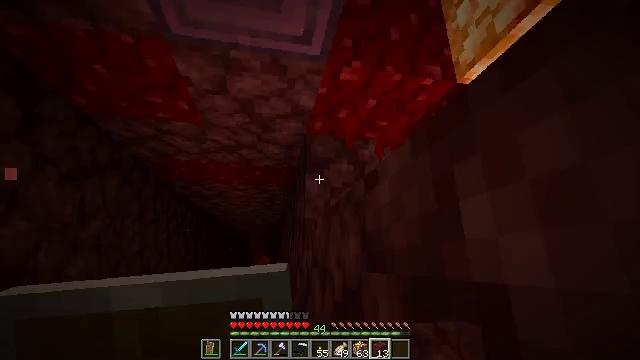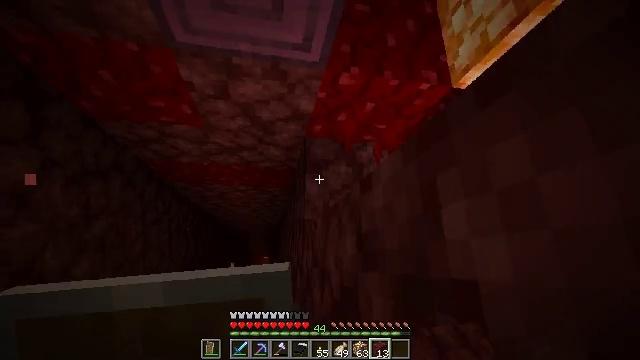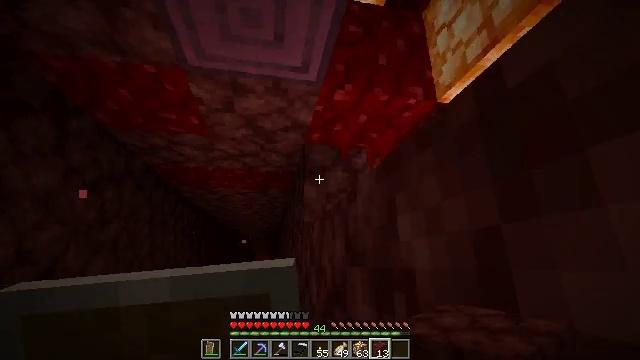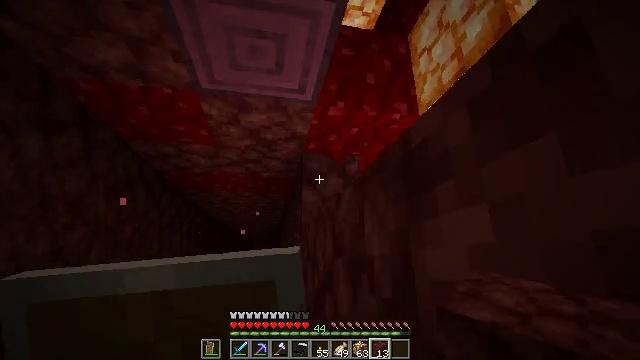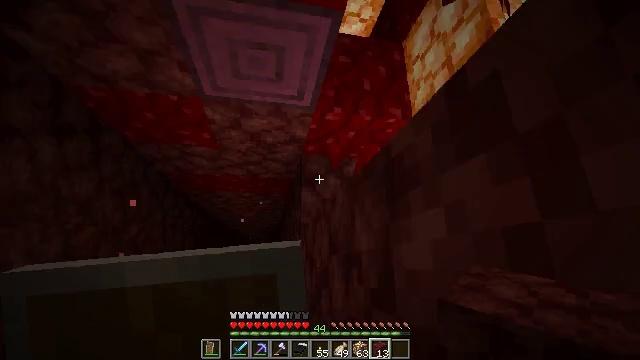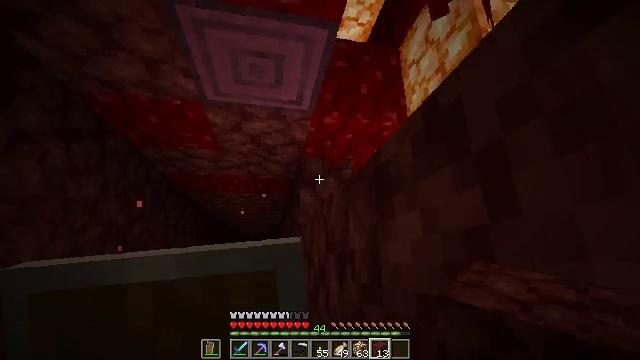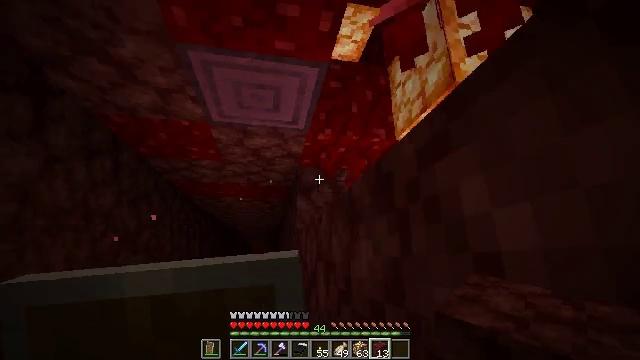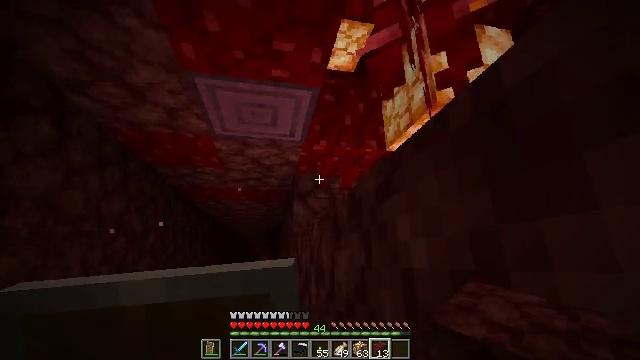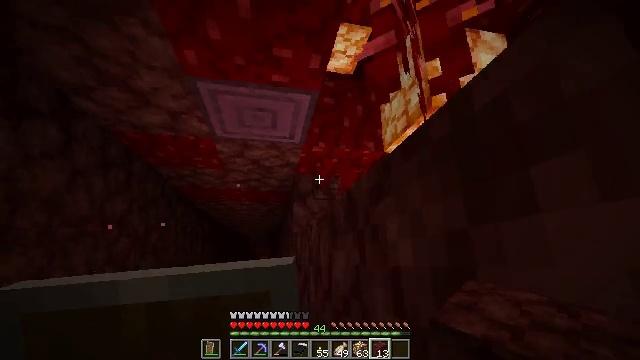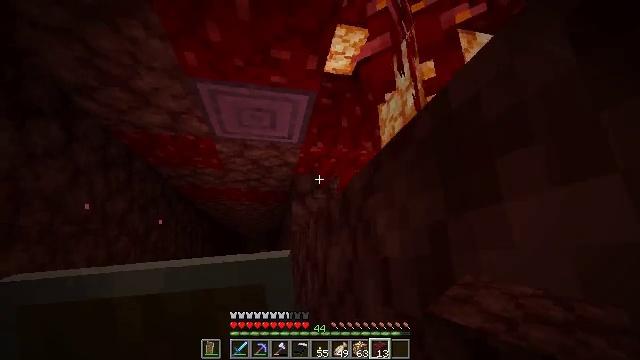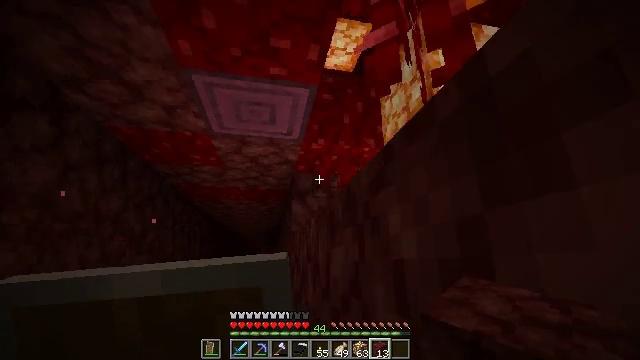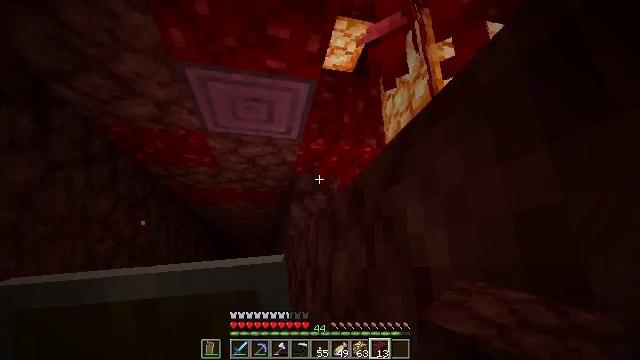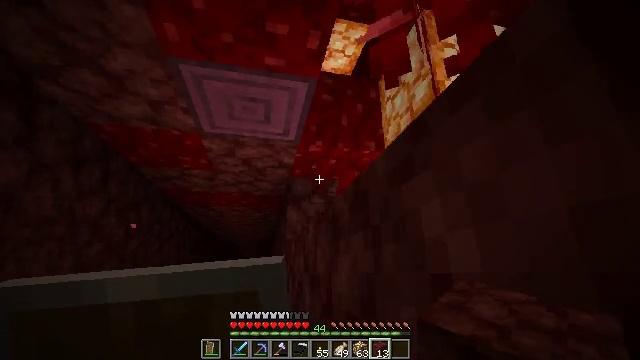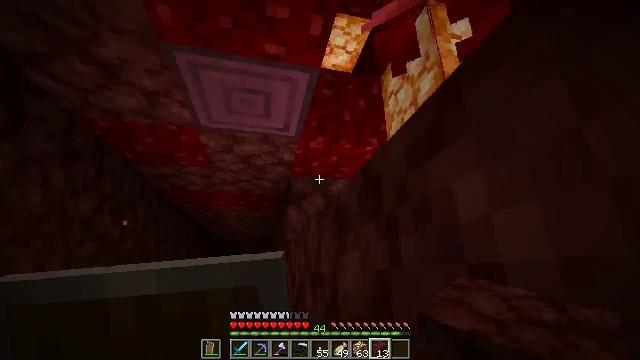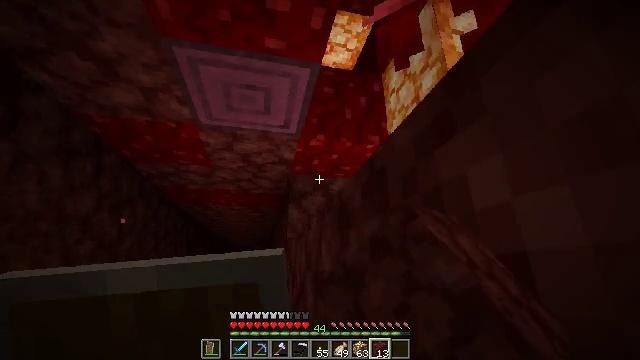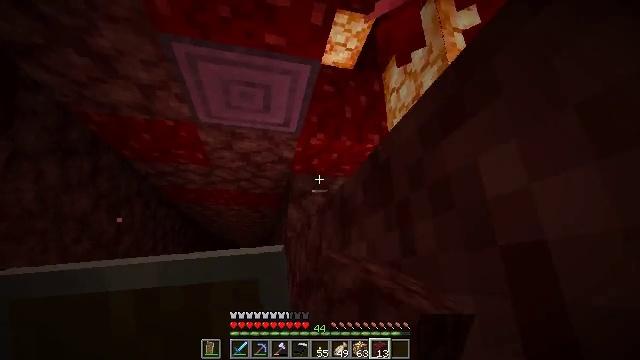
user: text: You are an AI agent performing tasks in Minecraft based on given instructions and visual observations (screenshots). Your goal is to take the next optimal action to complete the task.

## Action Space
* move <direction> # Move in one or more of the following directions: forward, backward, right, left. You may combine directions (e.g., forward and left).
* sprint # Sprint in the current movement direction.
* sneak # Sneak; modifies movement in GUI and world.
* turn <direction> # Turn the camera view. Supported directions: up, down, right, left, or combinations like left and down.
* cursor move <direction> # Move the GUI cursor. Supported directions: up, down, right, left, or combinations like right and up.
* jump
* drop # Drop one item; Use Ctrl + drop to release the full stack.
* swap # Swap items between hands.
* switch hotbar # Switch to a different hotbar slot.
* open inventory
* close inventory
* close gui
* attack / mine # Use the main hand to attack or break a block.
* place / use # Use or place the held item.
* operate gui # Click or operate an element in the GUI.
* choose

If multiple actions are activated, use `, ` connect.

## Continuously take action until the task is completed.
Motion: motion action
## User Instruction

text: Chop the weeping vines hanging from blocks.
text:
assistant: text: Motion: move back and move right
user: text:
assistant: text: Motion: move back and move right
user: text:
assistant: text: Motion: move back and move right, use / place
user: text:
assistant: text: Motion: move back and move right, use / place
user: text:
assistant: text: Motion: move back and move right
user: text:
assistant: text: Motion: move back and move right
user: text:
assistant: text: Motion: move back and move right
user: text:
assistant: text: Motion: no_op
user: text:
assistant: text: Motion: move forward
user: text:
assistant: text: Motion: move forward
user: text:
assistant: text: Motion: move forward
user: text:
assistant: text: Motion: turn up
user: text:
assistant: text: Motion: attack / mine
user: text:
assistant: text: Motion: attack / mine
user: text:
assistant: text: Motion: no_op
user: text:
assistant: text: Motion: no_op
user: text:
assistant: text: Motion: no_op
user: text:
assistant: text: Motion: use / place